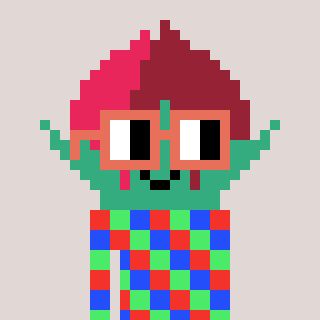
a pixel art character with square orange glasses, a rosebud-shaped head and a grayscale-colored body on a warm background